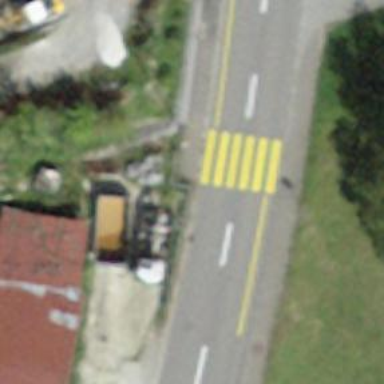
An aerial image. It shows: Uncontrolled zebra crossing with notable zebra markings.